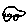
Label: car